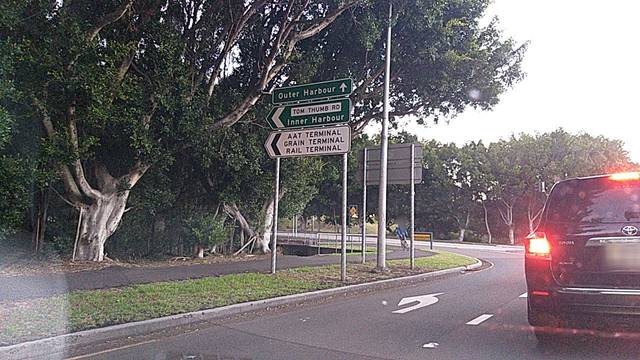
Region: Australia
Coordinates: -34.442, 150.887